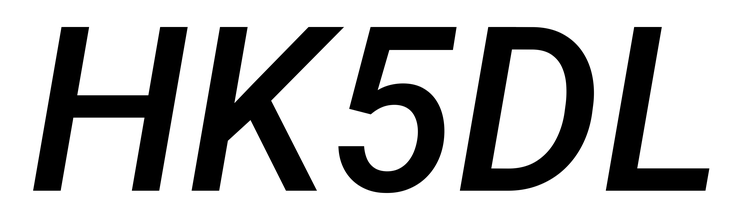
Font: Roboto-Italic_Medium_Italic